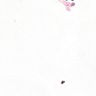
Metastatic tissue present: no